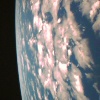
Label: cloud